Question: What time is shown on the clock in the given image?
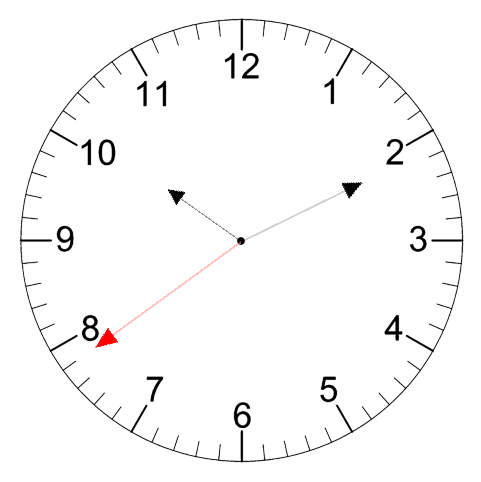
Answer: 10:10:39